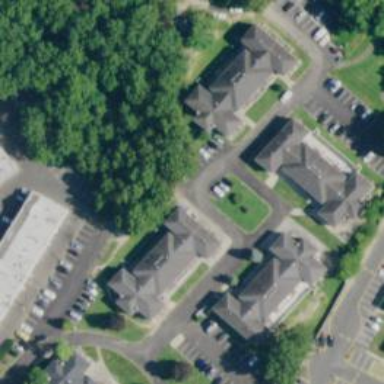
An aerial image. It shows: Residential area with apartments.